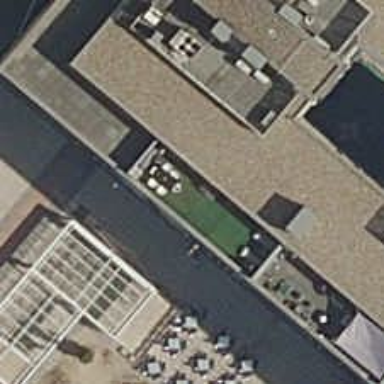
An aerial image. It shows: Café.